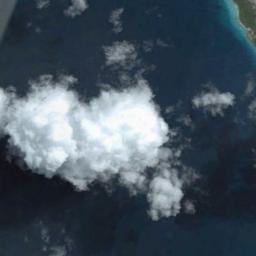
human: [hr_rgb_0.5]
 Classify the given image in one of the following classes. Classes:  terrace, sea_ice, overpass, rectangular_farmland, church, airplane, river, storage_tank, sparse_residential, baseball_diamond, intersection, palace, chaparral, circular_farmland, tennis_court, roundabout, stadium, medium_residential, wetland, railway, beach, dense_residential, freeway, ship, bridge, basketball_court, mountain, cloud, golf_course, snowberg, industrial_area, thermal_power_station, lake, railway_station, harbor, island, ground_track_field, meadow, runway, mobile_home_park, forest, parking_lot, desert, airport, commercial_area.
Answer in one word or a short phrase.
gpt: cloud